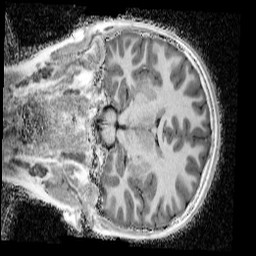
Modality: UNIT1_denoised
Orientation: coronal
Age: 12
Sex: female
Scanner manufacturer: siemens
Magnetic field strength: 3 T
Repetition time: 4 s
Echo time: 0.00299 s